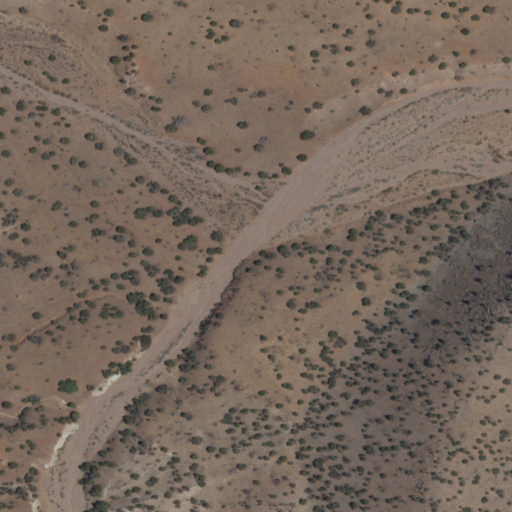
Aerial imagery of valley in New Mexico named Deer Spring Canyon containing shrub, evergreen forest, and grassland